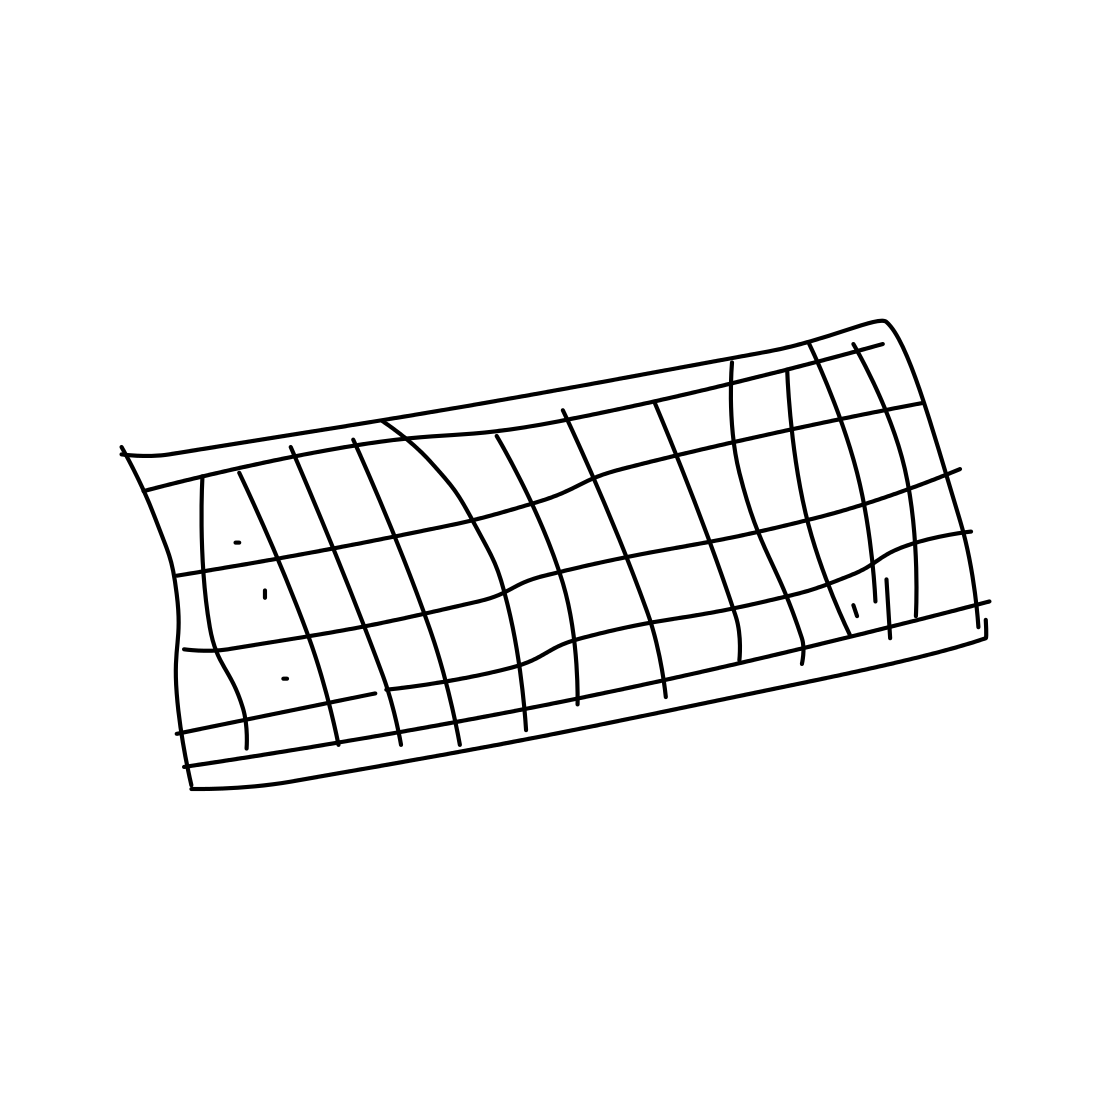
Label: keyboard